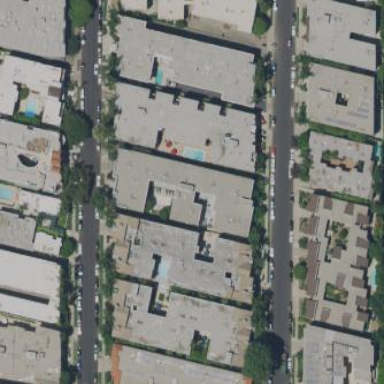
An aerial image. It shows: Image showing building with apartments.